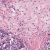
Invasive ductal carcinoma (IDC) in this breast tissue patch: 1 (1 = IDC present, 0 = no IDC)